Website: apple
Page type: receipt
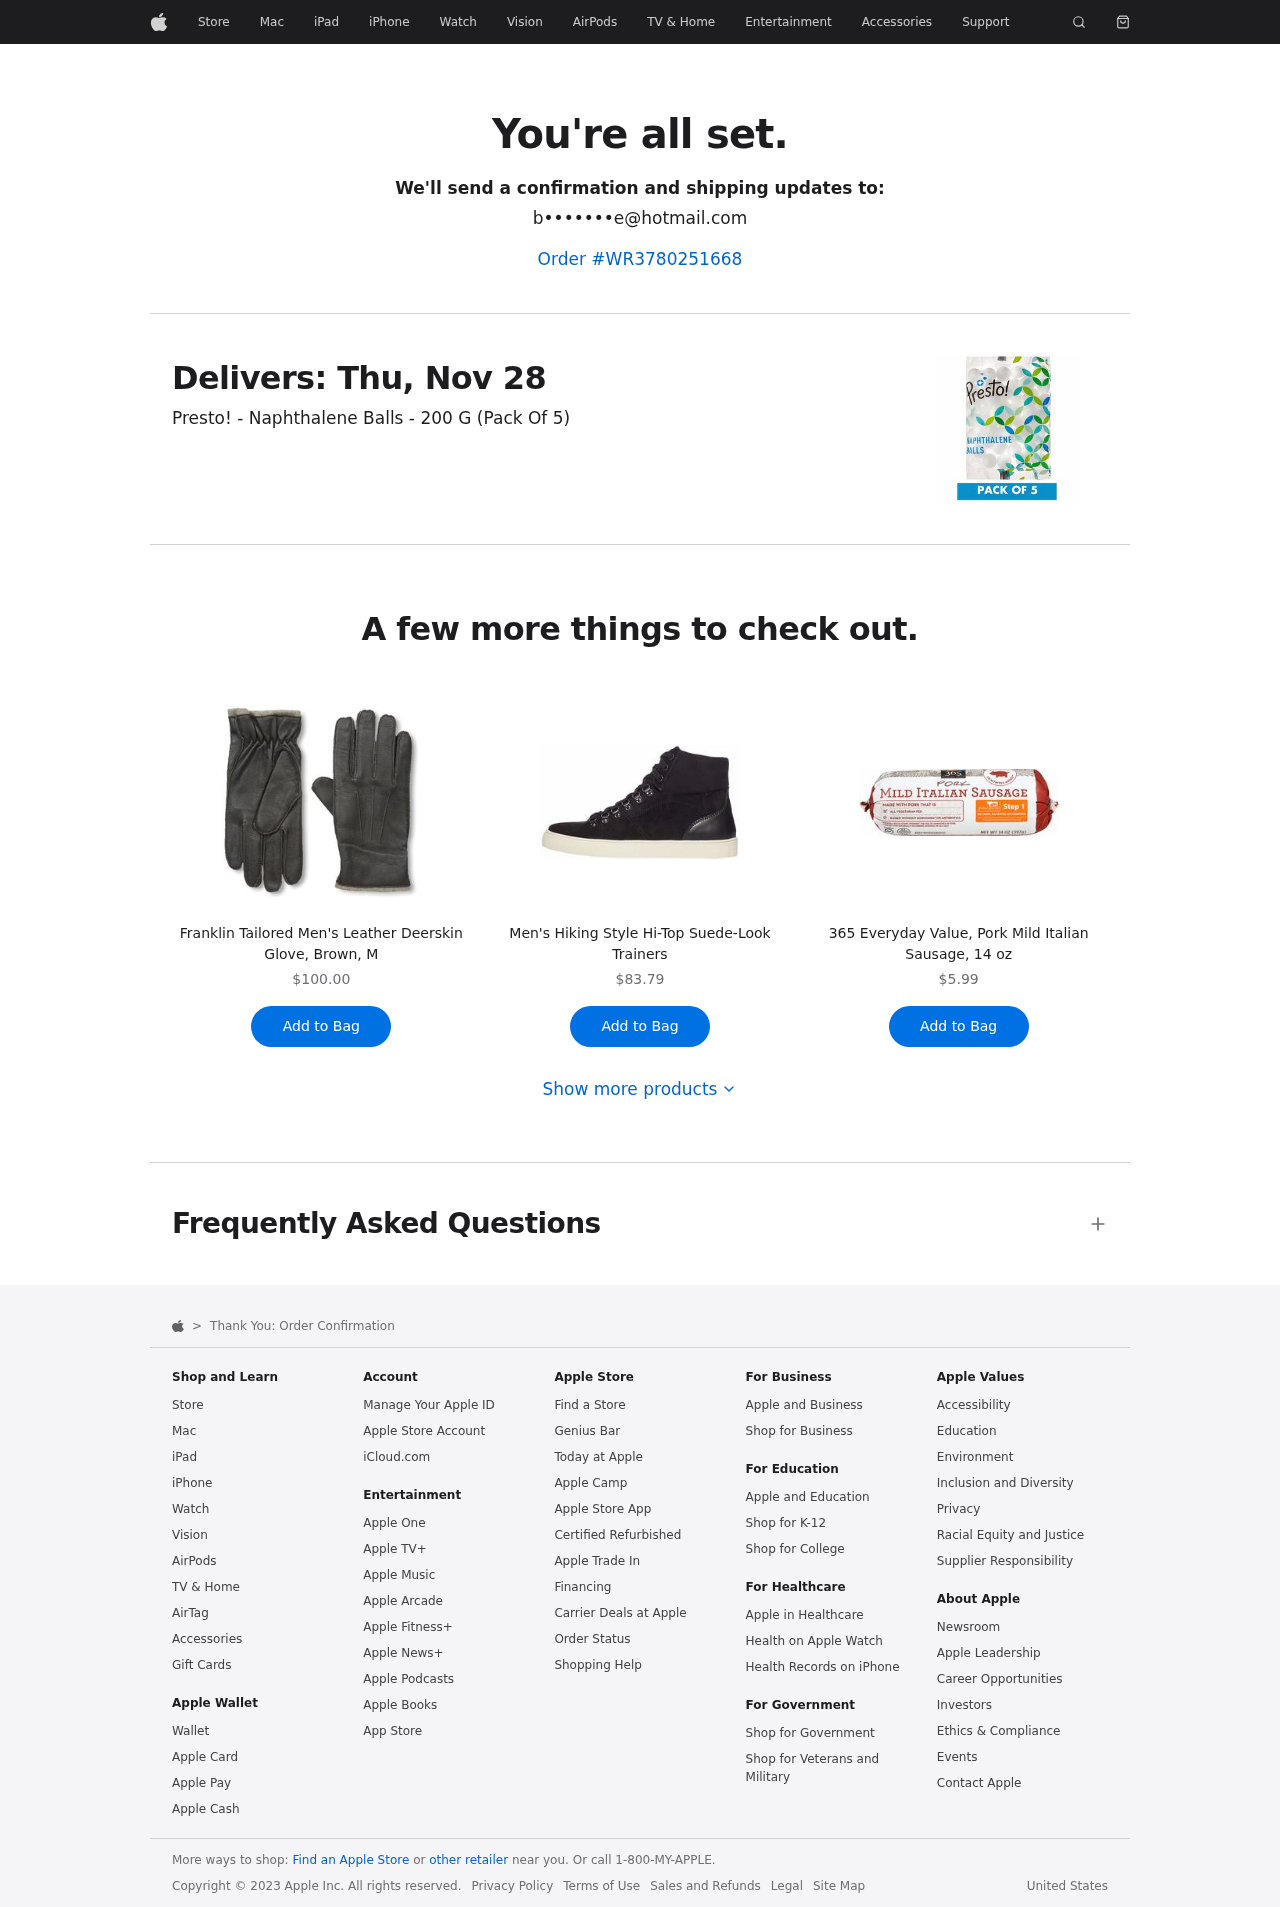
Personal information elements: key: PII_EMAIL
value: b•••••••e@hotmail.com
Product elements: key: PRODUCT1_NAME
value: Presto! - Naphthalene Balls - 200 G (Pack Of 5)
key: PRODUCT2_NAME
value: Franklin Tailored Men's Leather Deerskin Glove, Brown, M
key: PRODUCT2_PRICE
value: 100
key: PRODUCT3_NAME
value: Men's Hiking Style Hi-Top Suede-Look Trainers
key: PRODUCT3_PRICE
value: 83.79
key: PRODUCT4_NAME
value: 365 Everyday Value, Pork Mild Italian Sausage, 14 oz
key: PRODUCT4_PRICE
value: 5.99
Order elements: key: ORDER_ID
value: Order #WR3780251668
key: ORDER_DELIVERY_DATE
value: Delivers: Thu, Nov 28